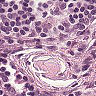
Metastatic tissue present: no